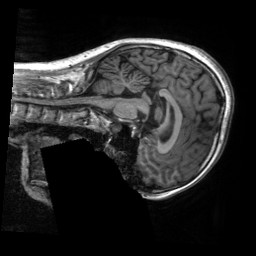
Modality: T1w
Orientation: sagittal
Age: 21
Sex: female
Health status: healthy
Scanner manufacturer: siemens
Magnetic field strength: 3 T
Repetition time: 2.3 s
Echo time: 0.00229 s